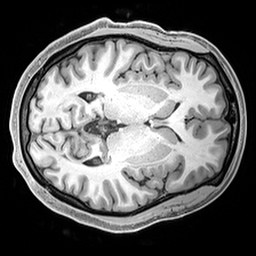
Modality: T1w
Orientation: axial
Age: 20
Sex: female
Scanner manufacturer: siemens
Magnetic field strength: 3 T
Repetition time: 2.4 s
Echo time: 0.00217 s